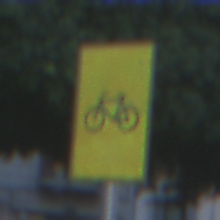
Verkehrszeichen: RadverkehrOhnePfeilsymbol
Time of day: SunriseSunset
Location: Outdoor (Urban)
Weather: PartlyCloudy
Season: NotSpecified
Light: Natural